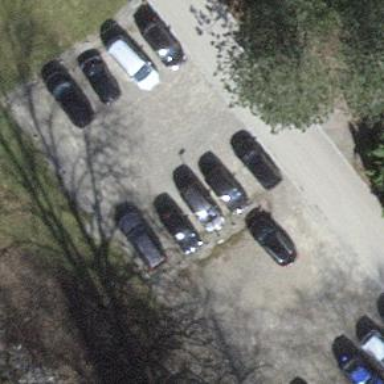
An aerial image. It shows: Street side parking area.